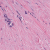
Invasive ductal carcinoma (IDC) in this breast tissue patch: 1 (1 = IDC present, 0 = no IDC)